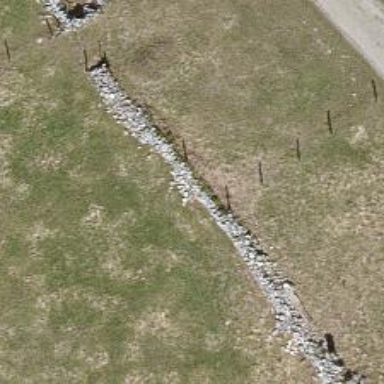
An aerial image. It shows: Wall barrier.